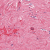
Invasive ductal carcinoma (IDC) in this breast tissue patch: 0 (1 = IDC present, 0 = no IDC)